Question: I have plotted the following data with ggplot2 and then add 3rd order polynomial lines for each group consulting the post: <URL>
Data:
'''
>lai.se1
DOS DAS N LAI sd se ci
D1 31 24 <PHONE> 0.42763230 0.<PHONE> 0.<PHONE>
D1 84 24 4.<PHONE> 0.32478644 0.<PHONE> 0.<PHONE>
D1 113 24 3.<PHONE> 0.34151596 0.<PHONE> 0.<PHONE>
D1 132 24 2.<PHONE> 0.33386380 0.<PHONE> 0.<PHONE>
D1 160 24 <PHONE> 0.<PHONE> 0.<PHONE> 0.<PHONE>
D2 35 24 <PHONE> 0.<PHONE> 0.<PHONE> 0.<PHONE>
D2 82 24 3.<PHONE> 0.38212767 0.<PHONE> 0.<PHONE>
D2 108 24 3.<PHONE> 0.31431747 0.<PHONE> 0.<PHONE>
D2 126 24 2.<PHONE> 0.35024189 0.<PHONE> 0.<PHONE>
D2 146 24 <PHONE> 0.<PHONE> 0.<PHONE> 0.<PHONE>
D3 37 24 <PHONE> 0.<PHONE> 0.<PHONE> 0.<PHONE>
D3 83 24 3.<PHONE> 0.29256982 0.<PHONE> 0.<PHONE>
D3 94 24 3.<PHONE> 0.28257326 0.<PHONE> 0.<PHONE>
D3 113 24 2.<PHONE> 0.44131535 0.<PHONE> 0.<PHONE>
D3 134 24 <PHONE> 0.<PHONE> 0.<PHONE> 0.<PHONE>
p<-ggplot(lai.se1, aes(x=DAS, y=LAI, colour=DOS)) +
geom_errorbar(aes(ymin=LAI-sd, ymax=LAI+sd), colour ="black", size =.3, width=1,
position=position_dodge(.9)) +
geom_point(size=1, shape=21, fill=FALSE)+ theme_bw()
p + stat_smooth(method="lm", se=TRUE, fill=NA, ## to add polynomial lines
formula=y ~ poly(x, 3, raw=TRUE))
'''
Plot:

'''
## Add equation in the plot
lm_eqn = function(lai.se1){
m=lm(y ~ poly(x, 3), lai.se1)#3rd degree polynomial
eq <- substitute(italic(y) == a + b %.% italic(x)*","~~italic(r)^2~"="~r2,
list(a = format(coef(m)[1], digits = 2),
b = format(coef(m)[2], digits = 2),
r2 = format(summary(m)$r.squared, digits = 3)))
as.character(as.expression(eq))
}
p + annotate("text", x=0.5, y=15000, label=lm_eqn(lai.se1), hjust=0, size=8,
family="Times", face="italic", parse=TRUE)
Error:
Error in model.frame.default(formula = y ~ poly(x, 3), data = lai.se1, :
variable lengths differ (found for 'poly(x, 3)')
'''
But as I tried to place the equations using similar function mentioned the above linked post, it gave an error of variable length. I am not really good at writing new functions in r and need your help to solve it. Please help.
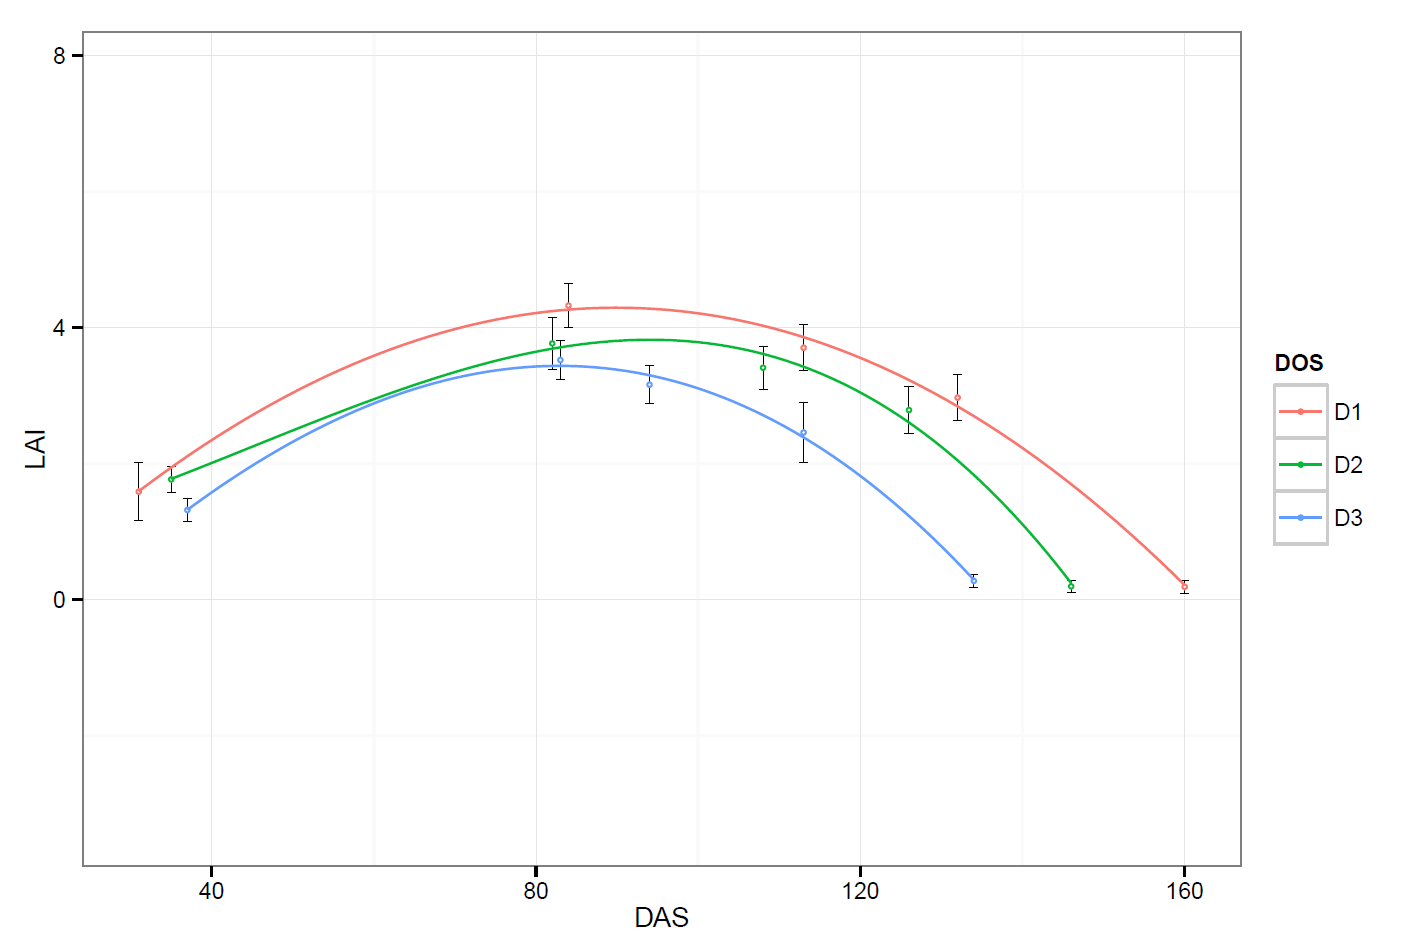
Answer: Your code is right, except for two things.
- First, the function 'lm_eqn' function does not undertand what is 'y' and 'x'. So, you'll have to pass the corresponding column names of 'lai.se1' as follows:'''
lm_eqn = function(lai.se1){
m=lm(LAI ~ poly(DAS, 3), lai.se1) #3rd degree polynomial
eq <- substitute(italic(LAI) == a + b %.% italic(DAS)*","~~italic(r)^2~"="~r2,
list(a = format(coef(m)[1], digits = 2),
b = format(coef(m)[2], digits = 2),
r2 = format(summary(m)$r.squared, digits = 3)))
as.character(as.expression(eq))
}
'''
- 2) Just the order has to be reversed a bit (due to 'stat_smooth' as 'annotate' just adds geoms to a plot. Otherwise, the 'stat_smooth' output will be replaced by 'annotate' ):'''
p <- ggplot(lai.se1, aes(x = DAS, y = LAI, colour = DOS))
p <- p + geom_errorbar(aes(ymin = LAI-sd, ymax = LAI+sd),
colour = "black", size = .3, width = 1,
position = position_dodge(.9))
p <- p + stat_smooth(method = "lm", se = TRUE, fill = NA,
formula = y ~ poly(x, 3, raw = TRUE))
p <- p + geom_point(size = 1, shape = 21, fill = FALSE) + theme_bw()
p + annotate("text", x=0.5, y=7.5, label=lm_eqn(lai.se1), hjust=0, size=8,
family="Times", face="italic", parse=TRUE)
p
'''
Proposed solution after OP's comment. How about this?
'''
require(plyr)
lm_eqn = daply(lai.se1, .(DOS), function(w) {
m = lm(LAI ~ poly(DAS, 3), w)
eq <- substitute(italic(LAI) == a + b %.% italic(DAS)*","~~italic(r)^2~"="~r2,
list(a = format(coef(m)[1], digits = 2),
b = format(coef(m)[2], digits = 2),
r2 = format(summary(m)$r.squared, digits = 3)))
as.character(as.expression(eq))
})
p <- ggplot(lai.se1, aes(x = DAS, y = LAI, colour = DOS))
p <- p + geom_errorbar(aes(ymin = LAI-sd, ymax = LAI+sd),
colour = "black", size = .3, width = 1,
position = position_dodge(.9))
p <- p + stat_smooth(method = "lm", se = TRUE, fill = NA,
formula = y ~ poly(x, 3, raw = TRUE))
p <- p + geom_point(size = 1, shape = 21, fill = FALSE) + theme_bw()
p <- p + annotate("text", x=0.5, y=5.5, label=lm_eqn[1], hjust=0, size=8,
family="Times", face="italic", parse=TRUE)
p <- p + annotate("text", x=0.5, y=6.5, label=lm_eqn[2], hjust=0, size=8,
family="Times", face="italic", parse=TRUE)
p <- p + annotate("text", x=0.5, y=7.5, label=lm_eqn[3], hjust=0, size=8,
family="Times", face="italic", parse=TRUE)
p
'''
Basically, you generate all equations and then annotate that many times (you can probably loop them if you have more...)